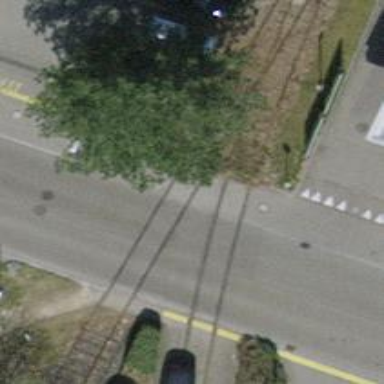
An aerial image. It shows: Disused railway spur with one track.